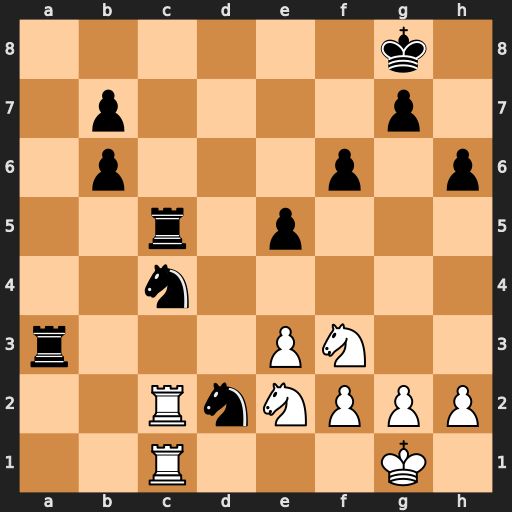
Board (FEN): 6k1/1p4p1/1p3p1p/2r1p3/2n5/r3PN2/2RnNPPP/2R3K1
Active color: w
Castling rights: -
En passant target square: -
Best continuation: Nxd2 Nxd2 Rxd2 Rxc1+ Nxc1